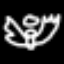
Label: angel